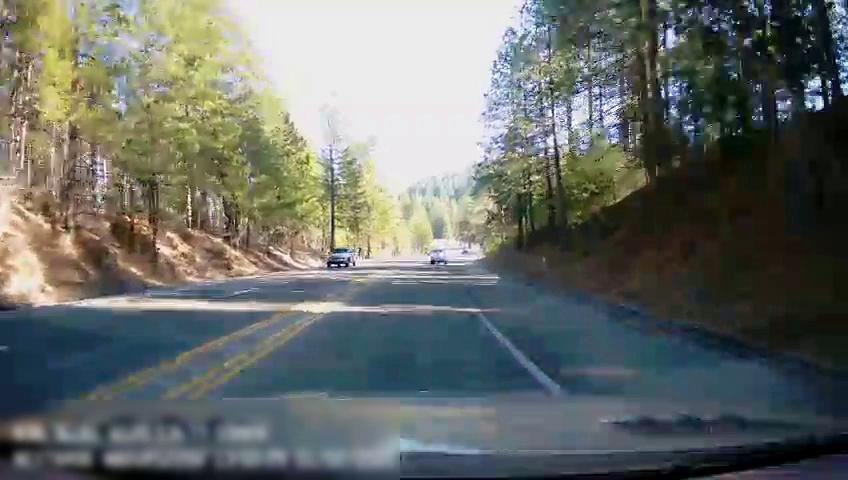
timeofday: Day
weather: Sunny
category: Drivable Space
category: Vehicles | Car
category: Vehicles | Truck
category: Lanes | Alternate Lane
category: Lanes | Current Lane
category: Lanes | Current Lane
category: Lanes | Opposite Lane
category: Lanes | Opposite Lane